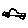
Label: car